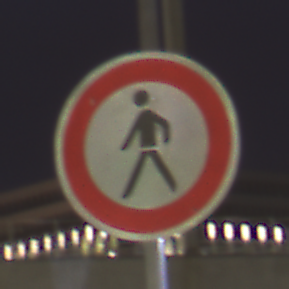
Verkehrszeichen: VerbotFussgaenger
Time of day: Night
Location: Outdoor (Urban)
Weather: PartlyCloudy
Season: NotSpecified
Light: Artificial